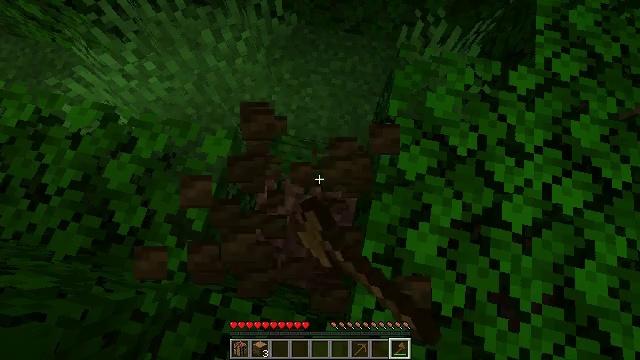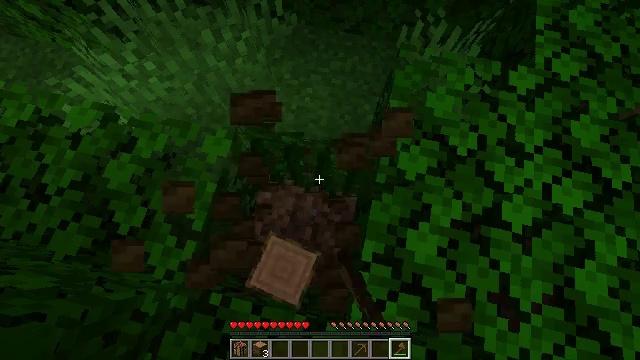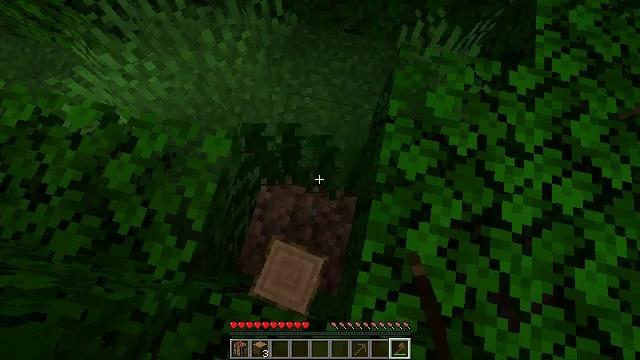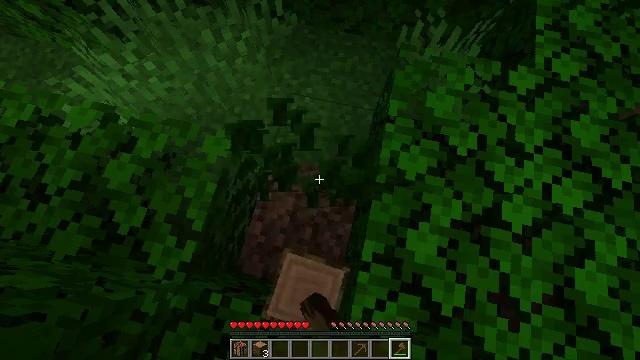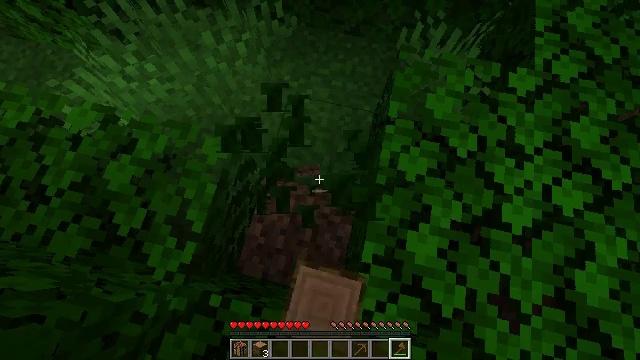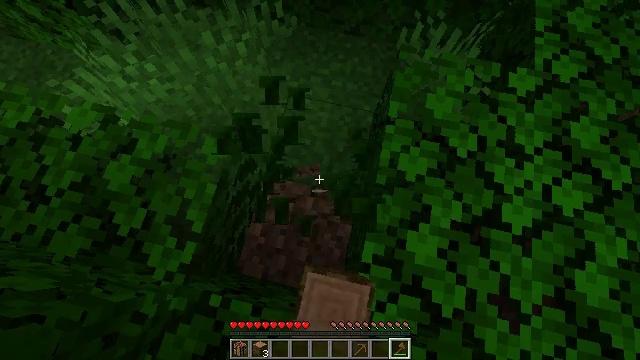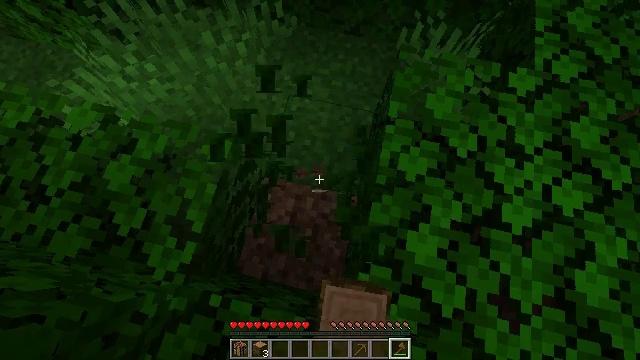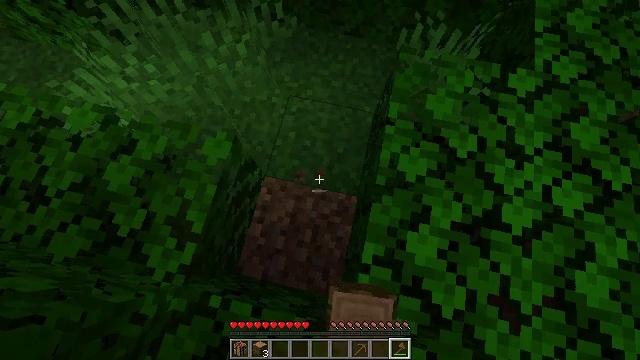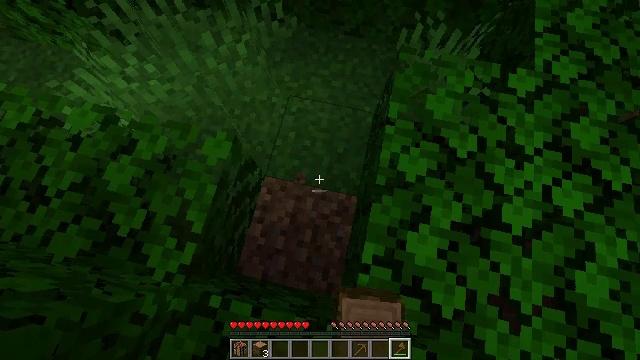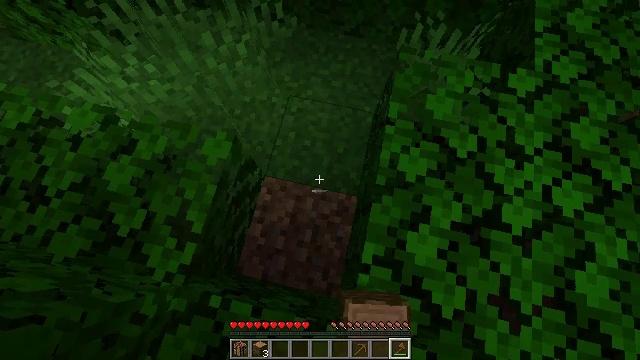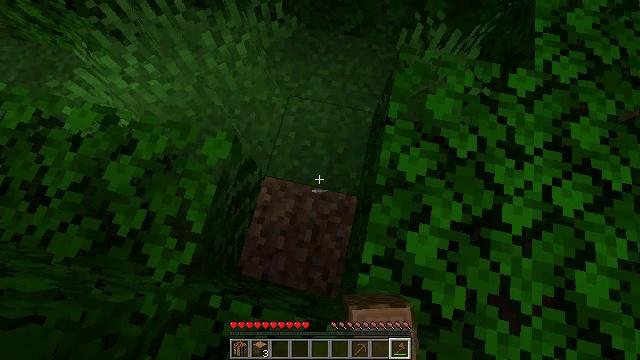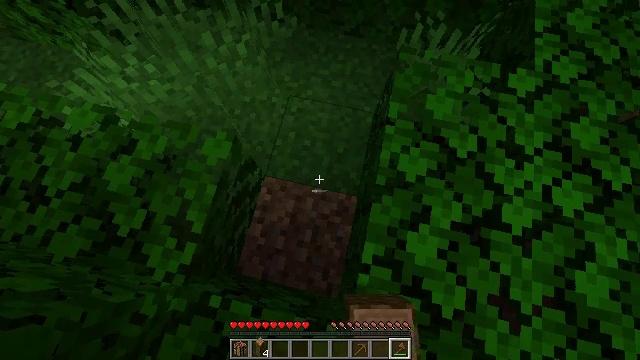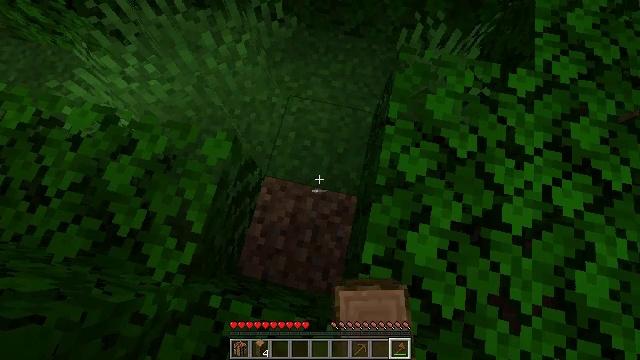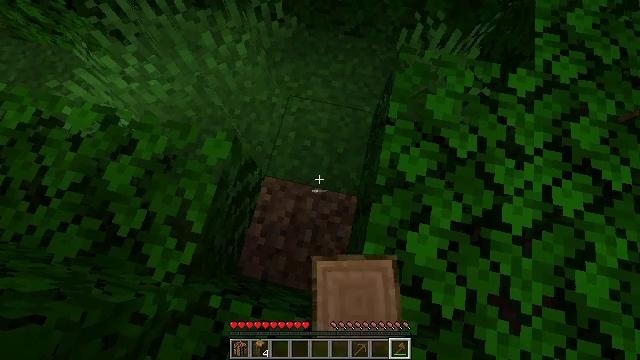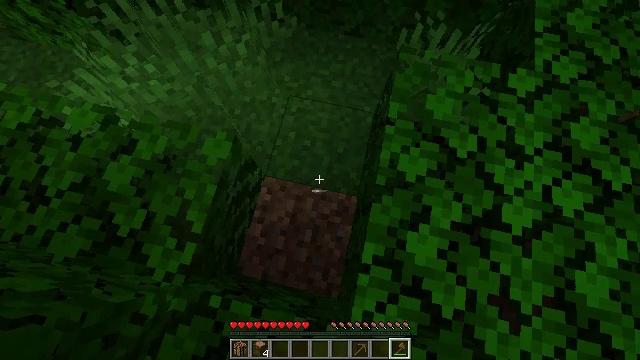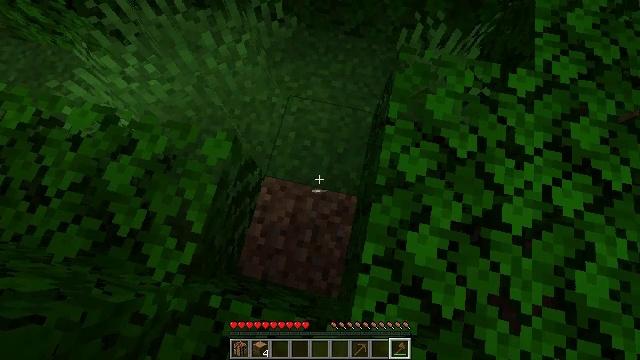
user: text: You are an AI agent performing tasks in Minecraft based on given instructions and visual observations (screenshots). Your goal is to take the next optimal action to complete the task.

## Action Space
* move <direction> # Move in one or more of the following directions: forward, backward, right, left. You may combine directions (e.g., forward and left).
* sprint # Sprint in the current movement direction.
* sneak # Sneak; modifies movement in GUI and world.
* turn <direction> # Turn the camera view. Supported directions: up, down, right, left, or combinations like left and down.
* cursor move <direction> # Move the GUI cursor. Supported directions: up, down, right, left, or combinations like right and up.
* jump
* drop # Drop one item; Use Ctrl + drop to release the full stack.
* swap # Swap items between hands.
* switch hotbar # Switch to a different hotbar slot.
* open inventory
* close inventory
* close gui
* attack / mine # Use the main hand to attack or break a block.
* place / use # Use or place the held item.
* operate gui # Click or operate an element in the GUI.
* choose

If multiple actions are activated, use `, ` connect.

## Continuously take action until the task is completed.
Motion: motion action
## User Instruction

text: Mine oak leaves.
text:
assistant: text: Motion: attack / mine
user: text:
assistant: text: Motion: attack / mine
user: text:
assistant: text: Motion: attack / mine
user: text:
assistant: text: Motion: no_op
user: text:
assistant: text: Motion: no_op
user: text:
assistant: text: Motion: no_op
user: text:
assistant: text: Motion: no_op
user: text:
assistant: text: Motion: no_op
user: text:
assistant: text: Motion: no_op
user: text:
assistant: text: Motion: no_op
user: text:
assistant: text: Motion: no_op
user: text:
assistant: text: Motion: no_op
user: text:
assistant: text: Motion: no_op
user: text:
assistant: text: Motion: no_op
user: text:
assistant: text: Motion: no_op
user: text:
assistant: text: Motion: no_op
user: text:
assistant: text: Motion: no_op
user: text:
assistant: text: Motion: no_op
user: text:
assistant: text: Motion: no_op
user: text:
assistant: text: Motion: no_op
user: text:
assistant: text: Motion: turn left and up
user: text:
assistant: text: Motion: turn left and up
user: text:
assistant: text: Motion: turn left and up
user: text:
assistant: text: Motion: turn right and up
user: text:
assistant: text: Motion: turn right and up
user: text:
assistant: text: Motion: turn up
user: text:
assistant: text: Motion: turn right and up
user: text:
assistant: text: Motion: turn right and up
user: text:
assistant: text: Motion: no_op
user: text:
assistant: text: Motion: no_op